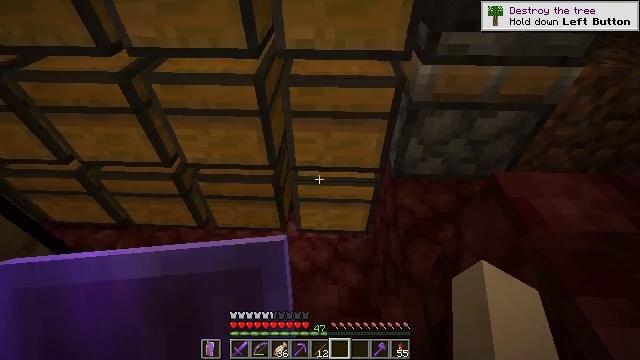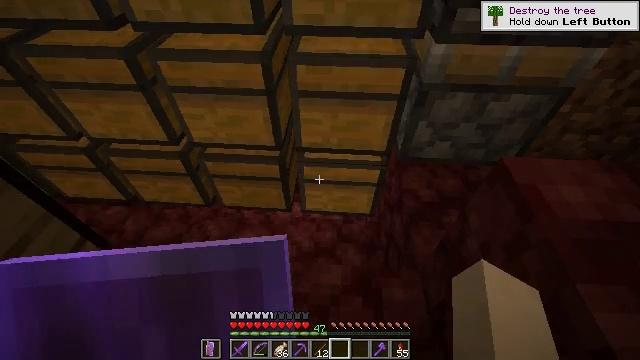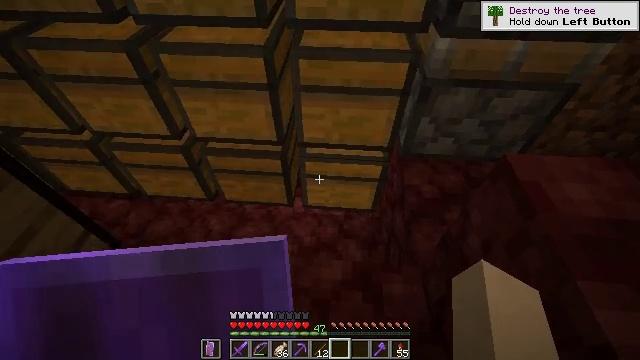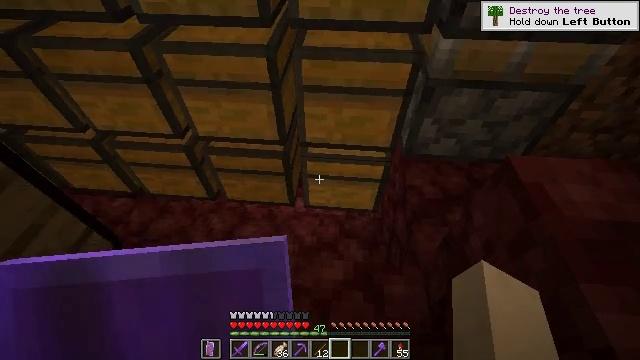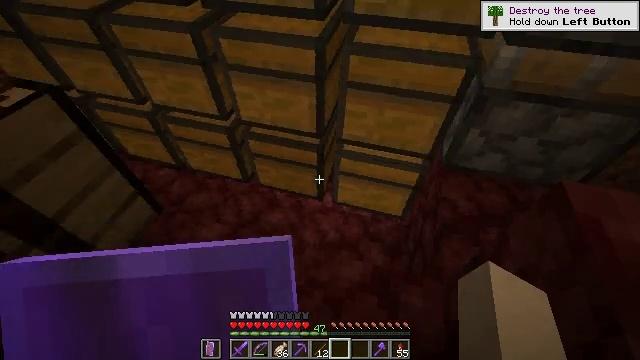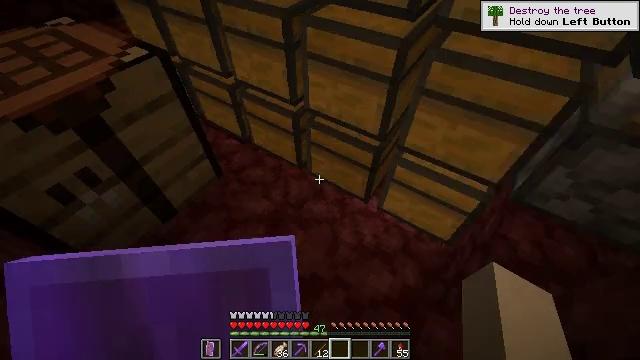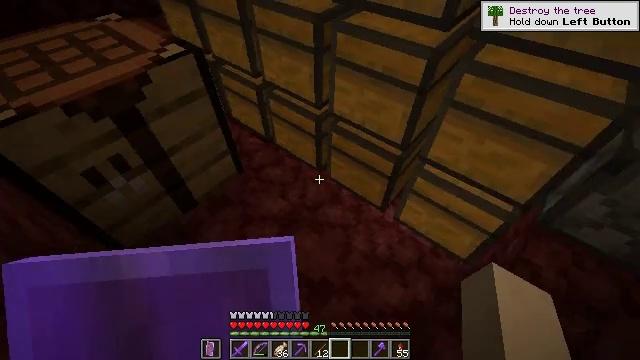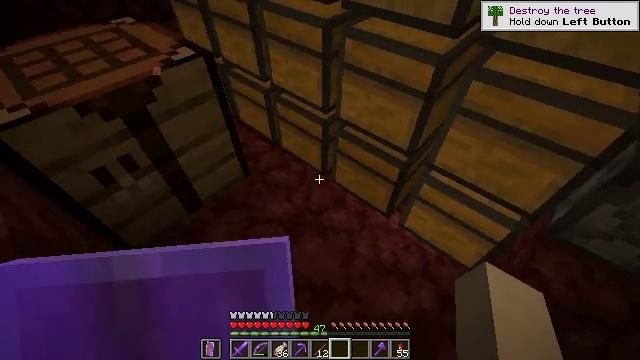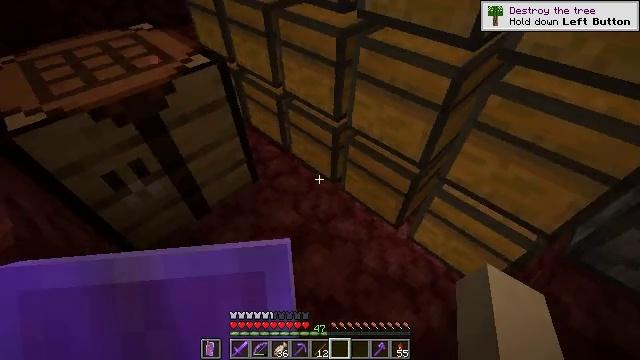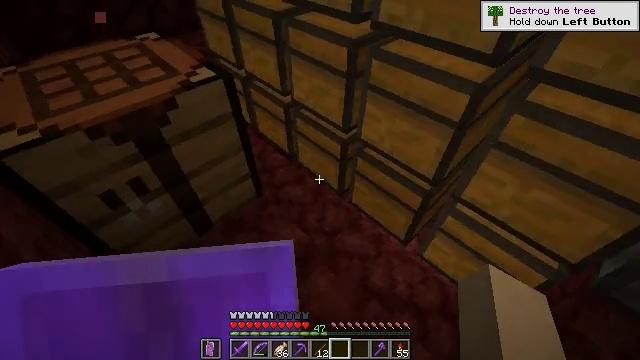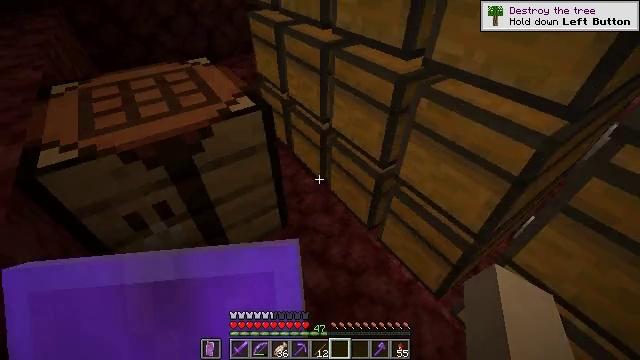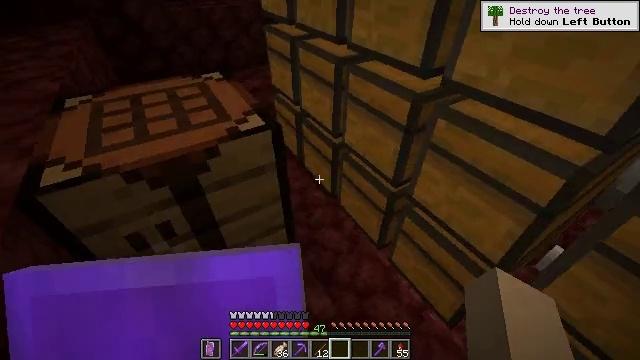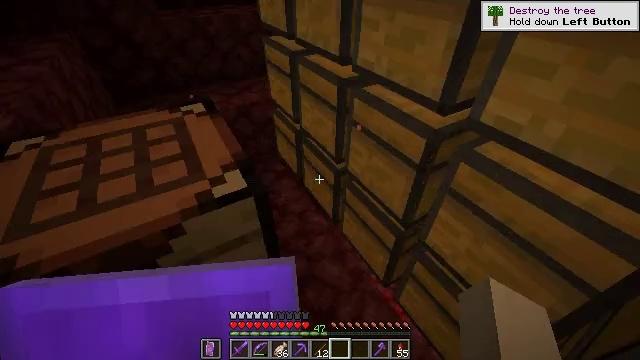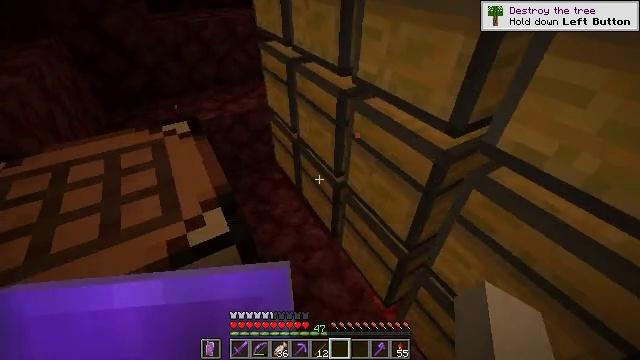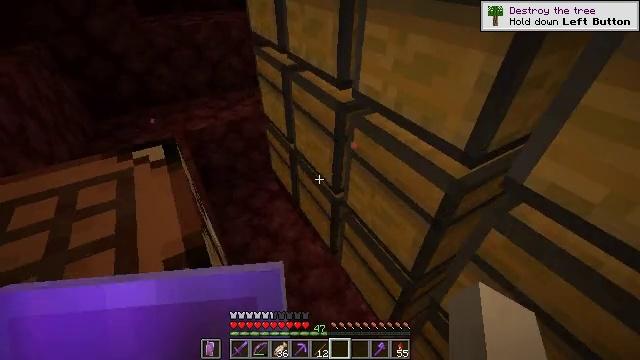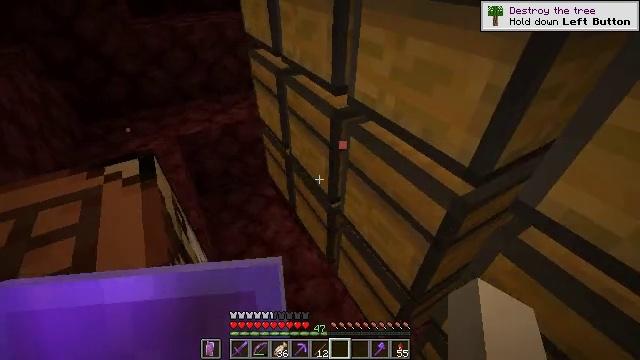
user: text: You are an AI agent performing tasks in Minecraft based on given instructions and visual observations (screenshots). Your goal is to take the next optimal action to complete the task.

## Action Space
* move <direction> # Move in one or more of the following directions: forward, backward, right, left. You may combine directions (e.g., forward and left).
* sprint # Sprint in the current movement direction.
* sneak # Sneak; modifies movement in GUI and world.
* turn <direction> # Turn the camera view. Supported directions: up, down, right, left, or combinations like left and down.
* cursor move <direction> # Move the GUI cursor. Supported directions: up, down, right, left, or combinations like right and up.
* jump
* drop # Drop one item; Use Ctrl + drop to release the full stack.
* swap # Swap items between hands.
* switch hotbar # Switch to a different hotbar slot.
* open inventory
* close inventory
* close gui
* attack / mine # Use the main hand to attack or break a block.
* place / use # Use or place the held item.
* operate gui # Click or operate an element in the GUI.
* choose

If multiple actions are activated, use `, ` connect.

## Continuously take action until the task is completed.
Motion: motion action
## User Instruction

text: Craft a sea lantern.
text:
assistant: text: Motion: turn left and down
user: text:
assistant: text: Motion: turn down
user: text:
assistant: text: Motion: no_op
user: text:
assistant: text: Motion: turn left
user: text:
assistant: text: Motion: turn left
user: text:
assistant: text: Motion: turn left
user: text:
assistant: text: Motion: turn left
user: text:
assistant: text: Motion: move forward, turn left and up
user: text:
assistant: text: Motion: move forward, turn left
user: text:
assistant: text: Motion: move forward, turn left and up
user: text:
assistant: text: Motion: move forward, turn left and up
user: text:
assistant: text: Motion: move forward
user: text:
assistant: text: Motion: move forward
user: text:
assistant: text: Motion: move forward
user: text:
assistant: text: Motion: move forward
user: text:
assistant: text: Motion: move forward, turn left
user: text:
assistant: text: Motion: move forward, turn left and up
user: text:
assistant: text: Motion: move forward, turn left and up
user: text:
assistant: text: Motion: move forward, turn left and up
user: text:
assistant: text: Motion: move forward, turn left
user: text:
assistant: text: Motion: move forward, turn left
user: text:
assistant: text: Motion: move forward, turn left
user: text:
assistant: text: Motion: move forward
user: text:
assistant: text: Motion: move forward
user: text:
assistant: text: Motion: move forward
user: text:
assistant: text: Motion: move forward, turn left
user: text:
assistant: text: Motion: move forward
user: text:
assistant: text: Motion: move forward
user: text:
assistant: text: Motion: move forward
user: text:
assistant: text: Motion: move forward, turn right and up